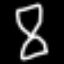
Label: hourglass